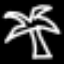
Label: palm tree